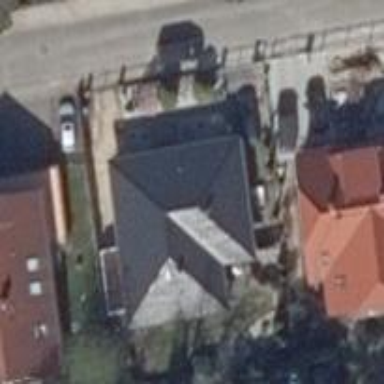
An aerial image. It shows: Detached building with hipped roof shape.